Question:
How can I Use semaphores to describe the synchronization of the eight processes in the general
precedence graph above?
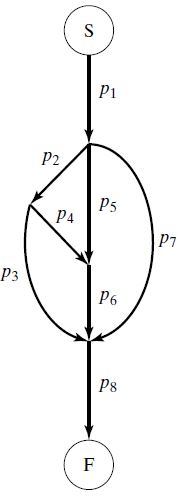
Answer: '''
p1 p2 p3 p4 p5 p6 p7 p8
=============================================================================
. . . . . . . .
work . . . . . . .
| . . . . . . .
V(s1, 3) P(s1) . . P(s1) . P(s1) .
x | . . | . | .
work . . | . | .
| . . | . | .
V(s2, 2) P(s2) P(s2) work . | .
x | | | . | .
| work | . work .
| | | . | .
work V(s3, 1) V(s3, 1) P(s3) | .
| x x P(s3) | .
| | | .
| work | .
| | | .
V(s4, 1) V(s4, 1) V(s4, 1) P(s4)
x x x P(s4)
P(s4)
|
work
|
x
'''